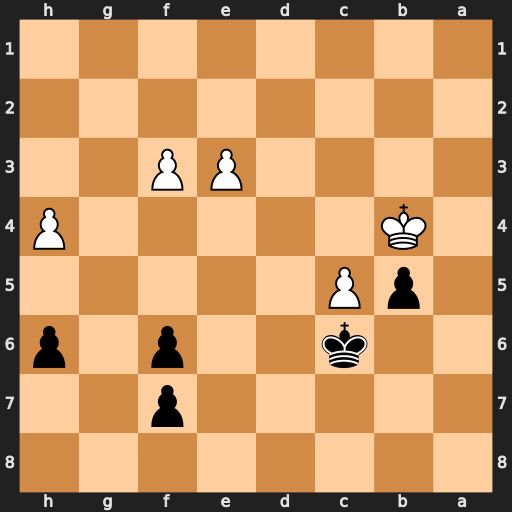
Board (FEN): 8/5p2/2k2p1p/1pP5/1K5P/4PP2/8/8
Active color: b
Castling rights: -
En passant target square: -
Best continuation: f5 e4 f4 h5 f6